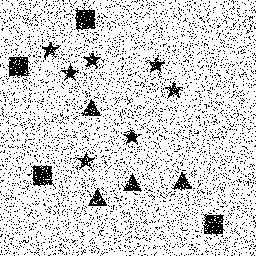
Squares: 4
Triangles: 4
Stars: 7
Total shapes: 15